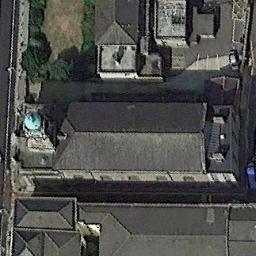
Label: church